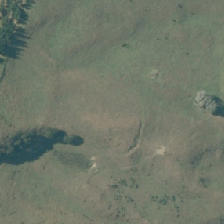
Land cover: high_producing_grassland